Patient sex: F
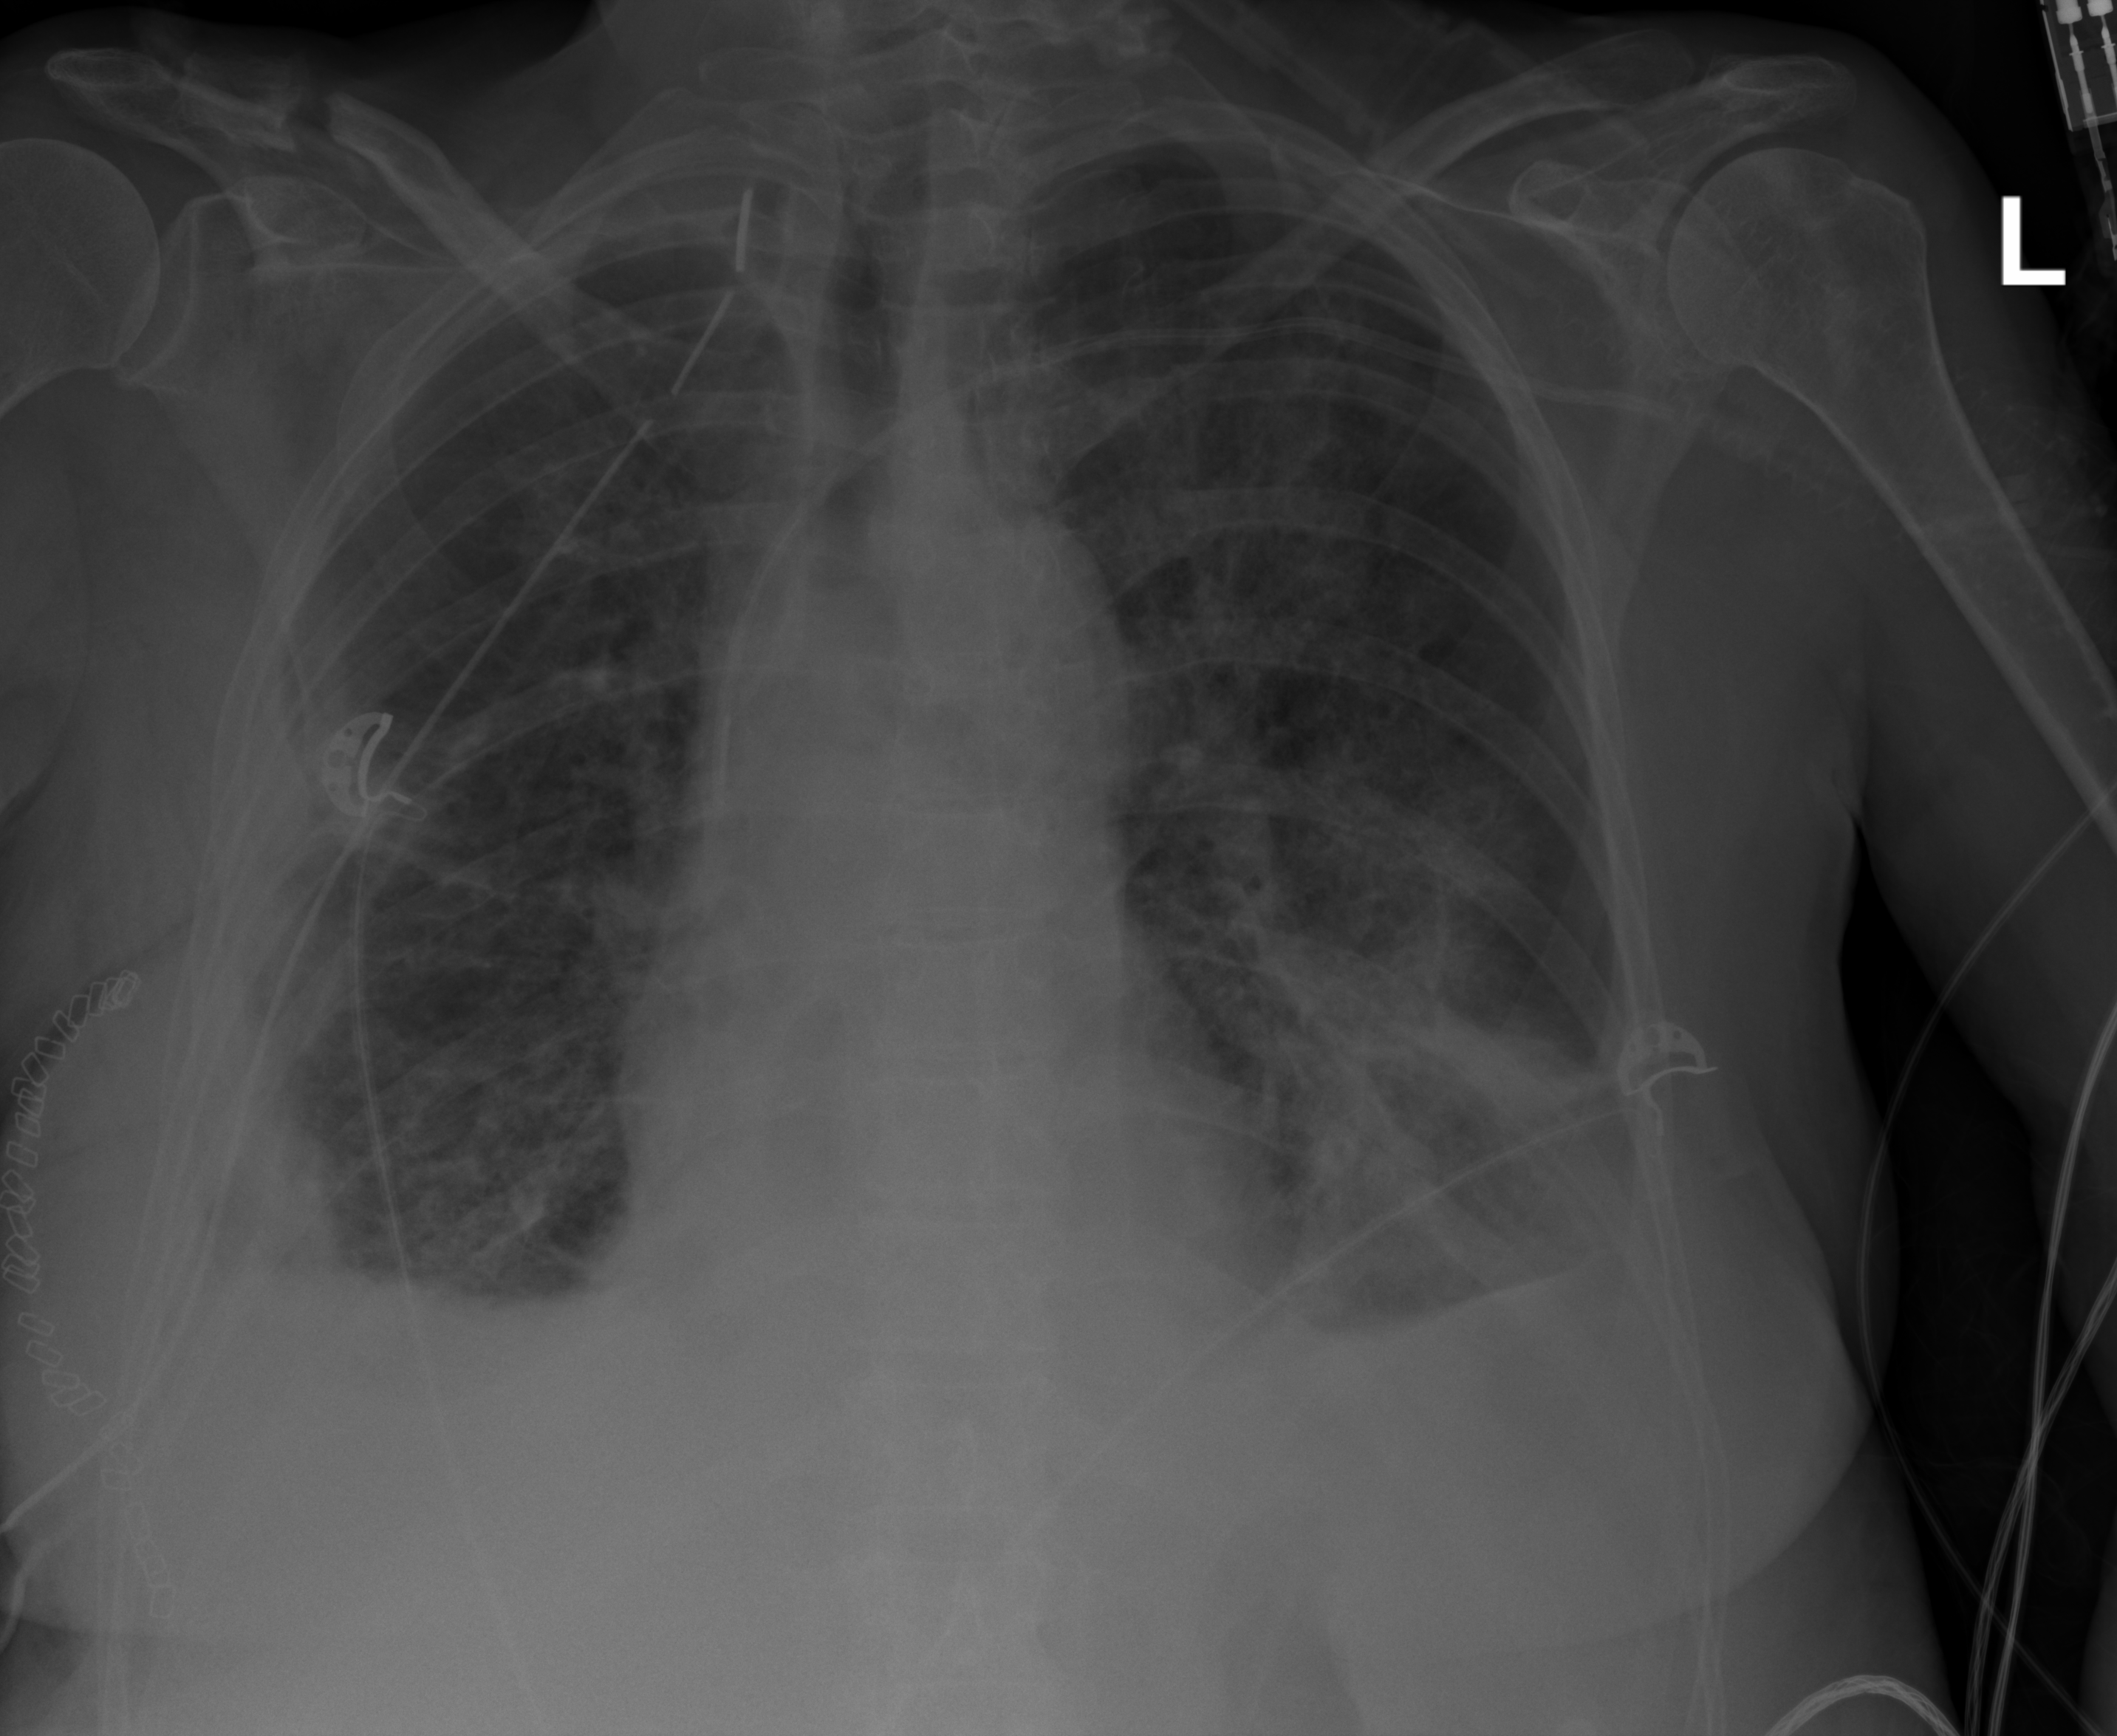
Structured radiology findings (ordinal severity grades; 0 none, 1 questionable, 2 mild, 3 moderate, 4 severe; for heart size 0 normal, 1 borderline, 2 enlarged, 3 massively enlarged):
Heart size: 0
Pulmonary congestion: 0
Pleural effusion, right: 2
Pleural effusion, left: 2
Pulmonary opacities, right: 2
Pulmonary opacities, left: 2
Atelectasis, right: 3
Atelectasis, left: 3